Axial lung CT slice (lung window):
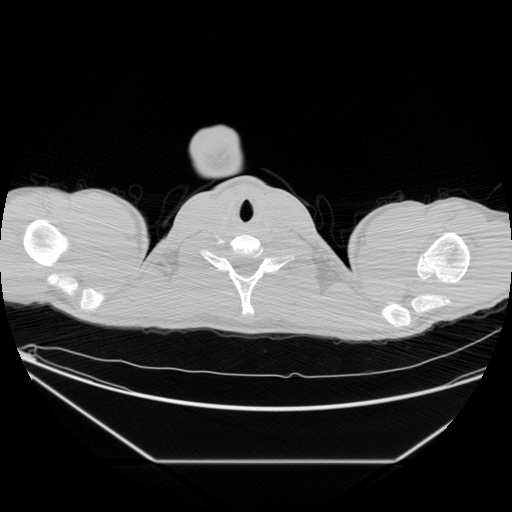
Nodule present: no